Question: I'm using the comments <URL>
When I embed it, the script created an iFrame that has the text "Facebook social plugin" with the facebook logo at the bottom (as seen in the image attached below).
I inspected the element using Firebug and tried to set its class to 'display:none;' in my CSS file. However - that does not hide it (I suspect it's because it's in its own iFrame). How can I use CSS or jQuery (or any other method) to disable that text?
Thanks!

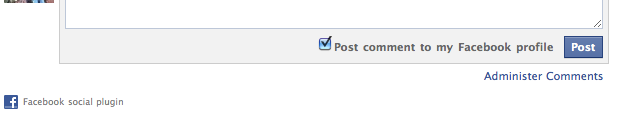
Answer: You're overcomplicating things. Small CSS change...
'''
.fb_iframe_widget{overflow: hidden;}
.fb_ltr{margin-bottom: -20px;}
'''
Done!
Sidenote - I agree with the warning about legal issues. You shouldn't really do this.